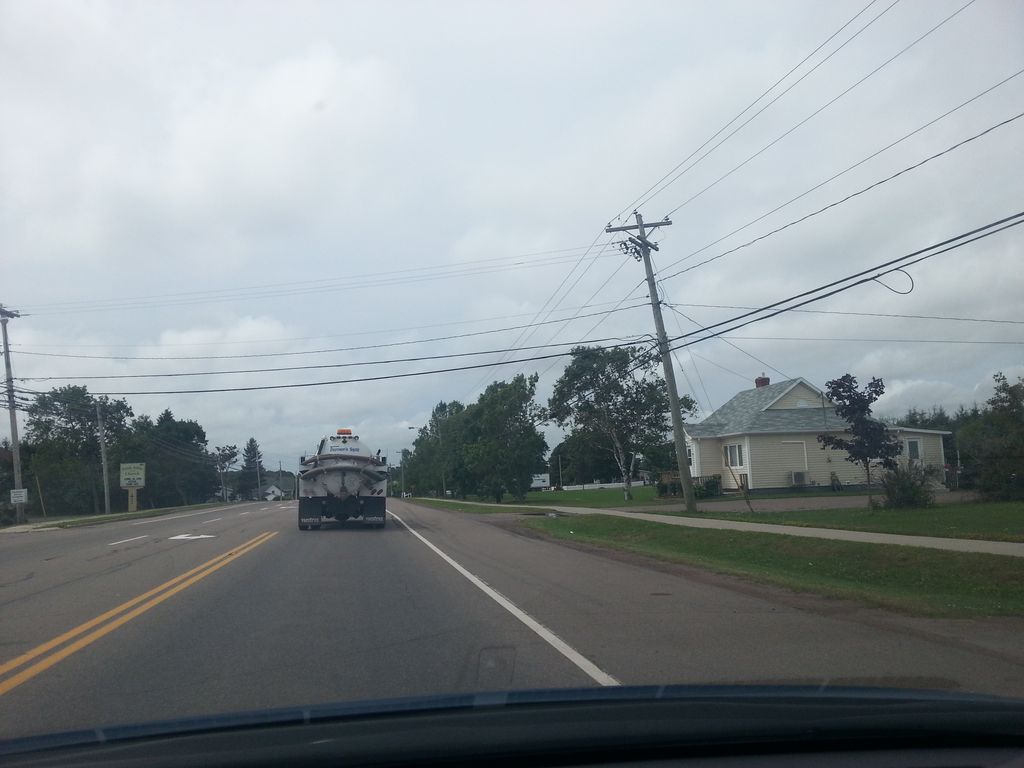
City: charlottetown